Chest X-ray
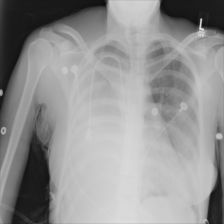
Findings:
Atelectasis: negative
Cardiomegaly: negative
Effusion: negative
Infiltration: negative
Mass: negative
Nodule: negative
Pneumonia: negative
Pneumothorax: negative
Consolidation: negative
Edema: positive
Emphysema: negative
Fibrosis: negative
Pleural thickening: negative
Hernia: negative